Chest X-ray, AP view. Patient: 74 years old, sex F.
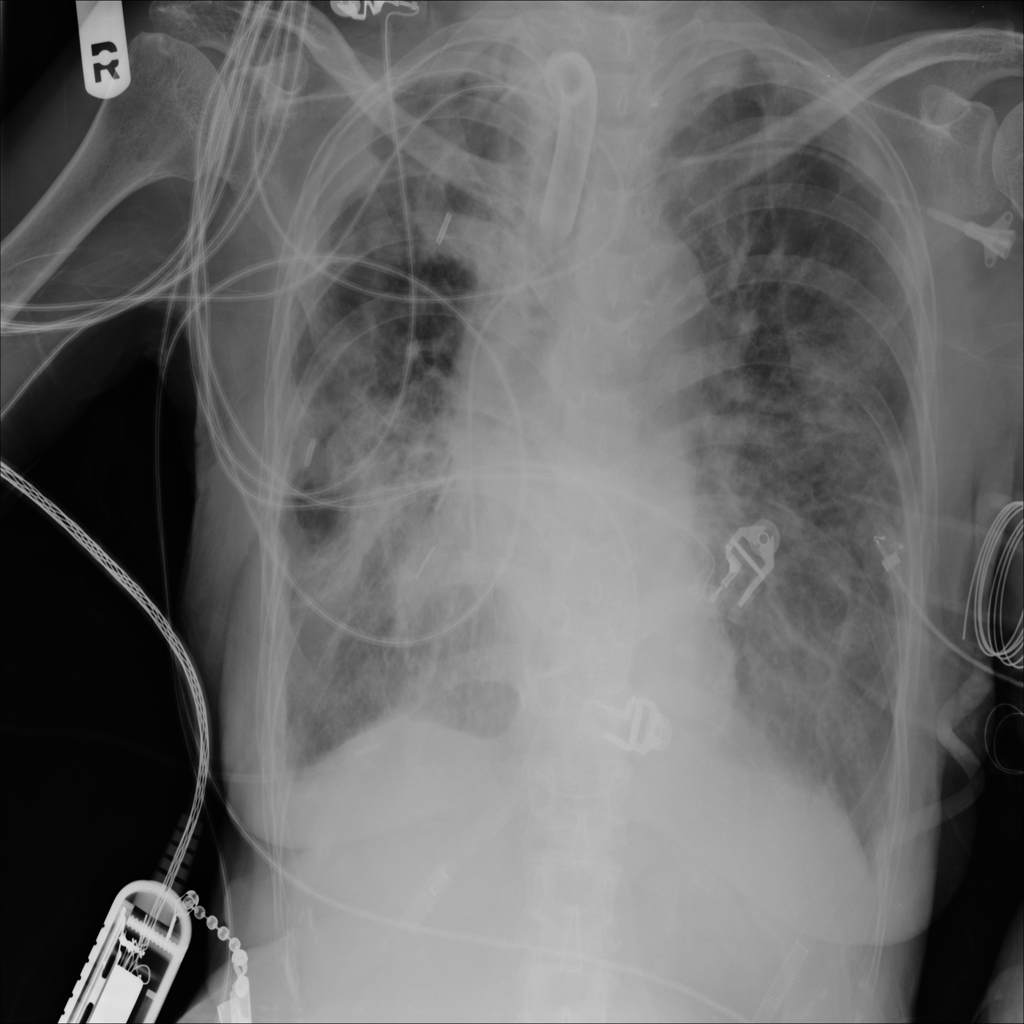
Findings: No Finding